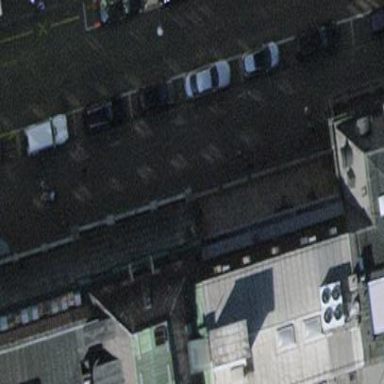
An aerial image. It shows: Street-side parking.